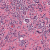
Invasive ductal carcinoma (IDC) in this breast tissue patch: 1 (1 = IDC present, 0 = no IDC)